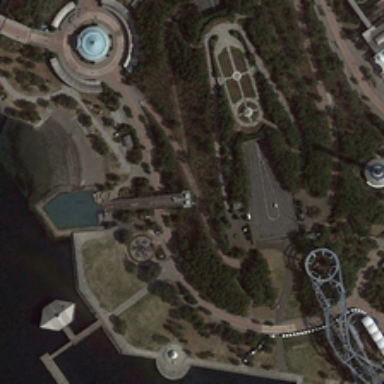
There is a circular building in the park .